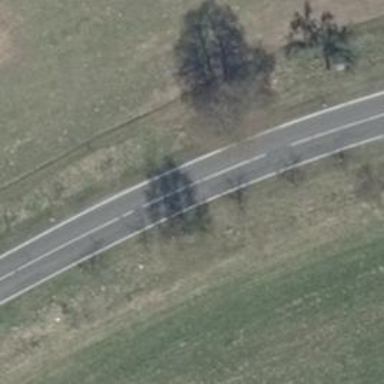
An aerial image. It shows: Row of trees in natural setting.